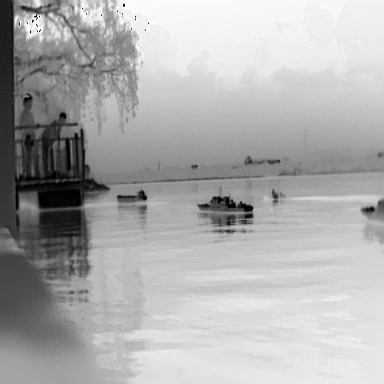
There are two objects shown in the infrared image, including a warship, and a liner.